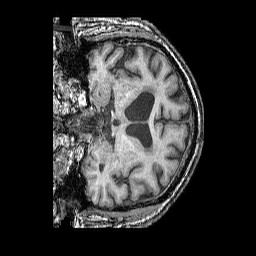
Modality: T1w
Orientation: coronal
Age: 63
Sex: male
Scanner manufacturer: siemens
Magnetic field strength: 3 T
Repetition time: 2.25 s
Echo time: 0.00415 s